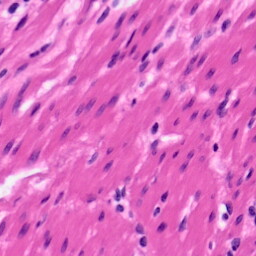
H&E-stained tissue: Pancreatic